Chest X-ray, PA view. Patient: 34 years old, sex F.
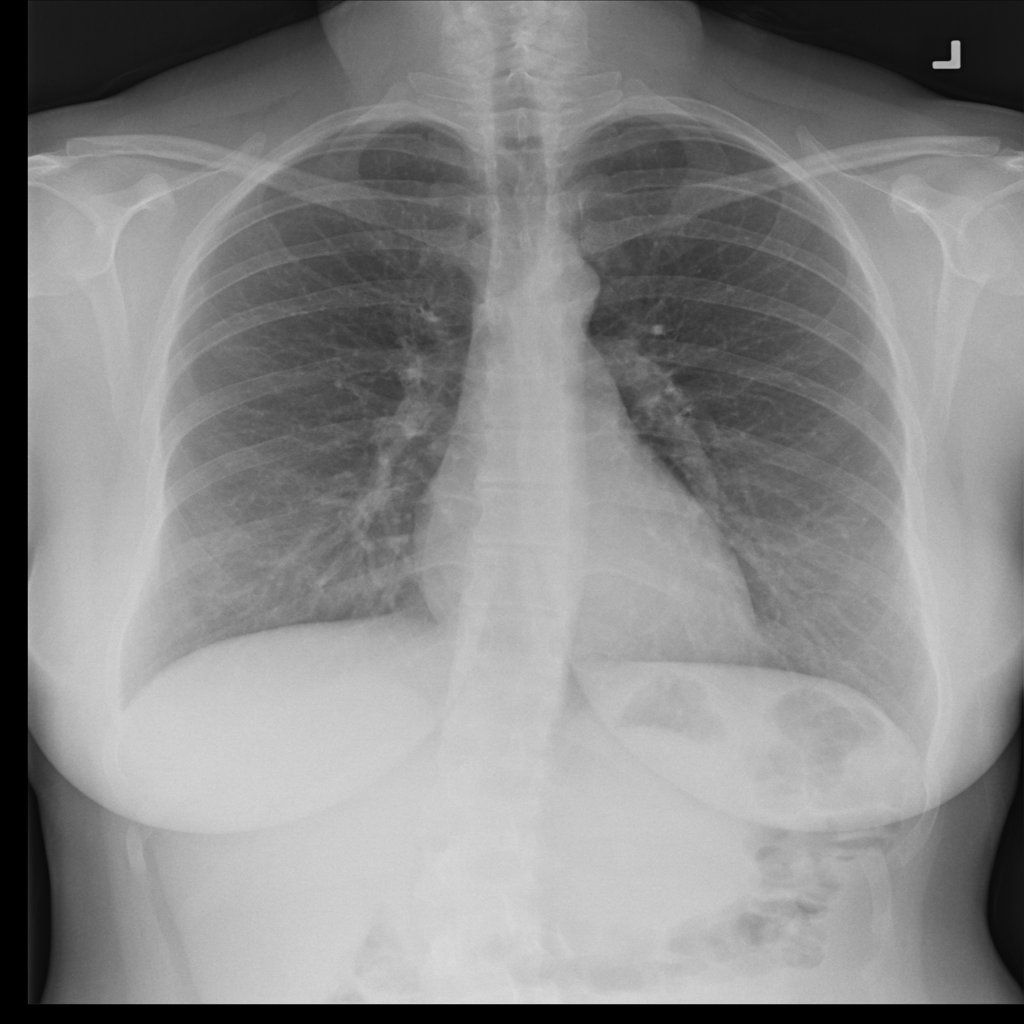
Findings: No Finding